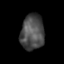
Tissue: skin
Cell type: Epithelial cells
Senescence score: 0.2646
Nuclear area (px): 813
Mean DAPI intensity: 77.055